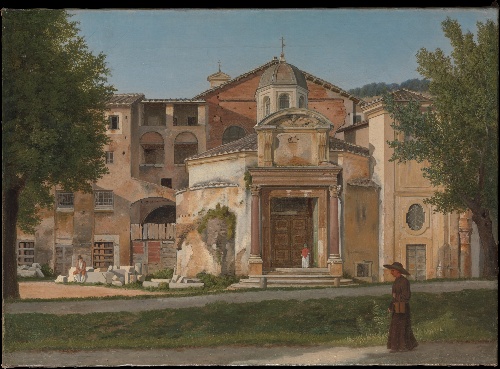
Title: A Section of the Via Sacra, Rome (The Church of Saints Cosmas and Damian)
Artist: Christoffer Wilhelm Eckersberg
Artist bio: Danish, Blåkrog 1783–1853 Copenhagen
Date: ca. 1814–15
Object type: Painting
Classification: Paintings
Medium: Oil on canvas
Dimensions: 12 3/8 x 17 1/8 in. (31.4 x 43.5 cm)
Department: European Paintings
Credit line: Nineteenth-Century, Modern, and Contemporary Funds, 2012
Accession year: 2012
Repository: Metropolitan Museum of Art, New York, NY
Tags: Churches|Rome